Aerial crown-view tile of a tropical tree (Barro Colorado Island, Panama), acquired 20250512:
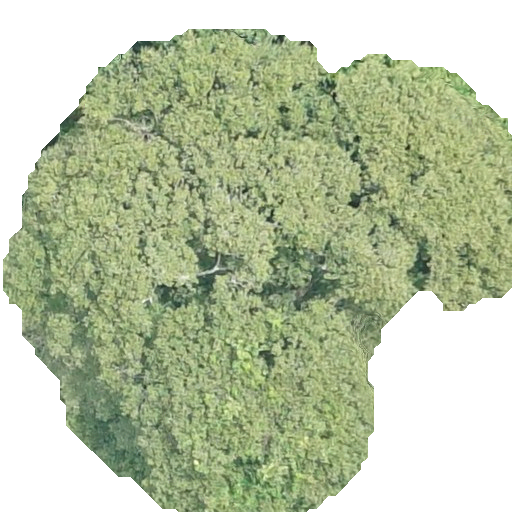
Species: Sloanea terniflora
GBIF accepted scientific name: Sloanea terniflora
Crown area: 263.986 m²